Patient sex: F
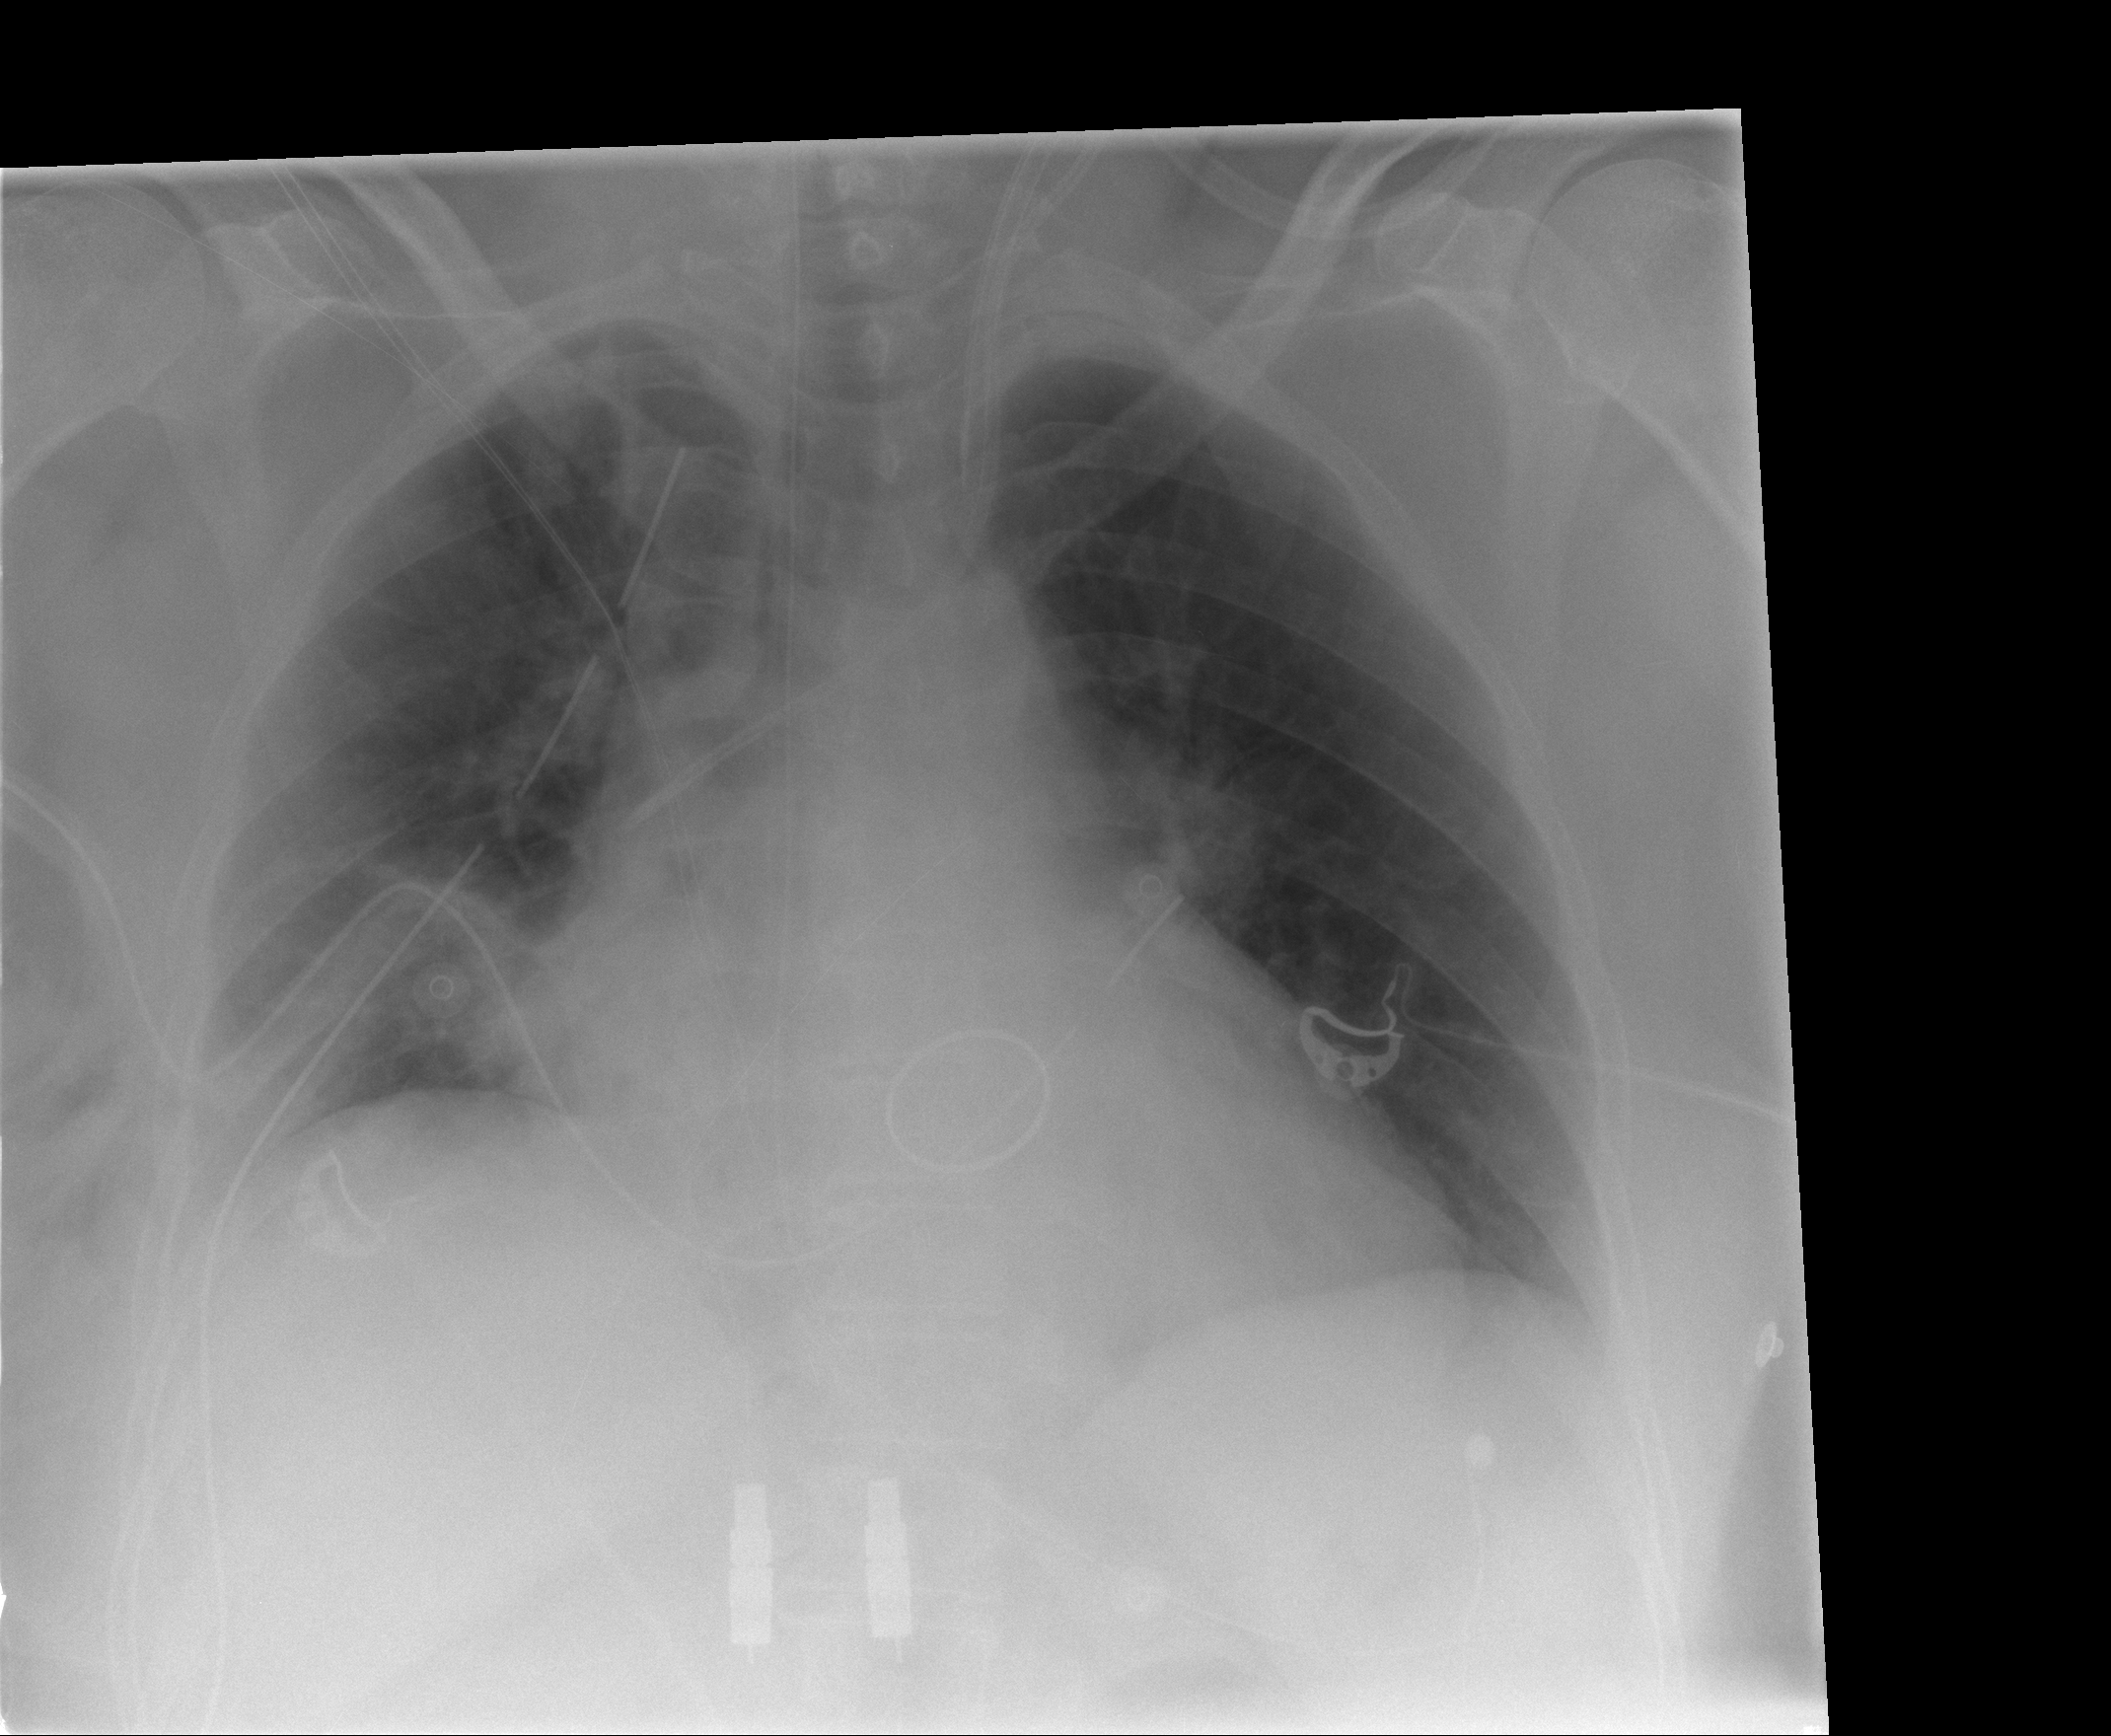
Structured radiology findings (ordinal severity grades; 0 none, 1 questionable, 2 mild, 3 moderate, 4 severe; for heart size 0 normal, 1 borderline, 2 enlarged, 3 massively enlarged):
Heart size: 3
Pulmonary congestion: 0
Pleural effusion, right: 1
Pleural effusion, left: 0
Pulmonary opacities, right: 0
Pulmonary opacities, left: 0
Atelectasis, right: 2
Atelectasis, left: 0